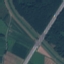
Label: Highway